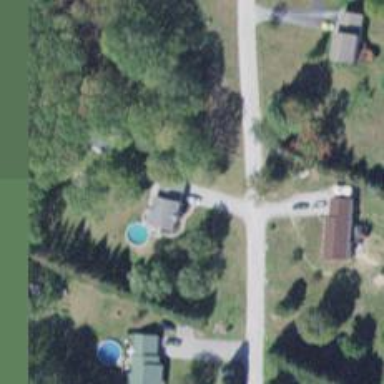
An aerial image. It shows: Driveway.